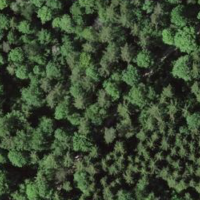
EUNIS habitat code: 44
Species observed at this site:
Cephalanthera damasonium